Field crop: maize
Growth stage: 2
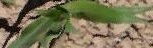
Species: maize